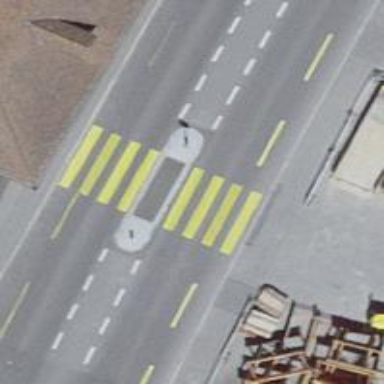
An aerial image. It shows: Uncontrolled zebra crossing with pedestrian island.